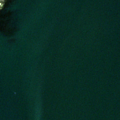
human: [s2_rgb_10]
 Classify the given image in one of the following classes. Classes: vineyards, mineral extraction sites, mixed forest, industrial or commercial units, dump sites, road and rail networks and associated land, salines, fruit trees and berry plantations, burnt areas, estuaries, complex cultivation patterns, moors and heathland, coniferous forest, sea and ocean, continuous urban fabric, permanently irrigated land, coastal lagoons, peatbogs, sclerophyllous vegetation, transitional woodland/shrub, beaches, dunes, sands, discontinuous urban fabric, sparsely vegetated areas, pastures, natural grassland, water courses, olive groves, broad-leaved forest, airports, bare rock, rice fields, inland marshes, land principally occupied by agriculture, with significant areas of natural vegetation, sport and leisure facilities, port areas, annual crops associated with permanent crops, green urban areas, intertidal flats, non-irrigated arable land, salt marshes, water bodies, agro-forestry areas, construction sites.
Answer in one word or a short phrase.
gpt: sea and ocean